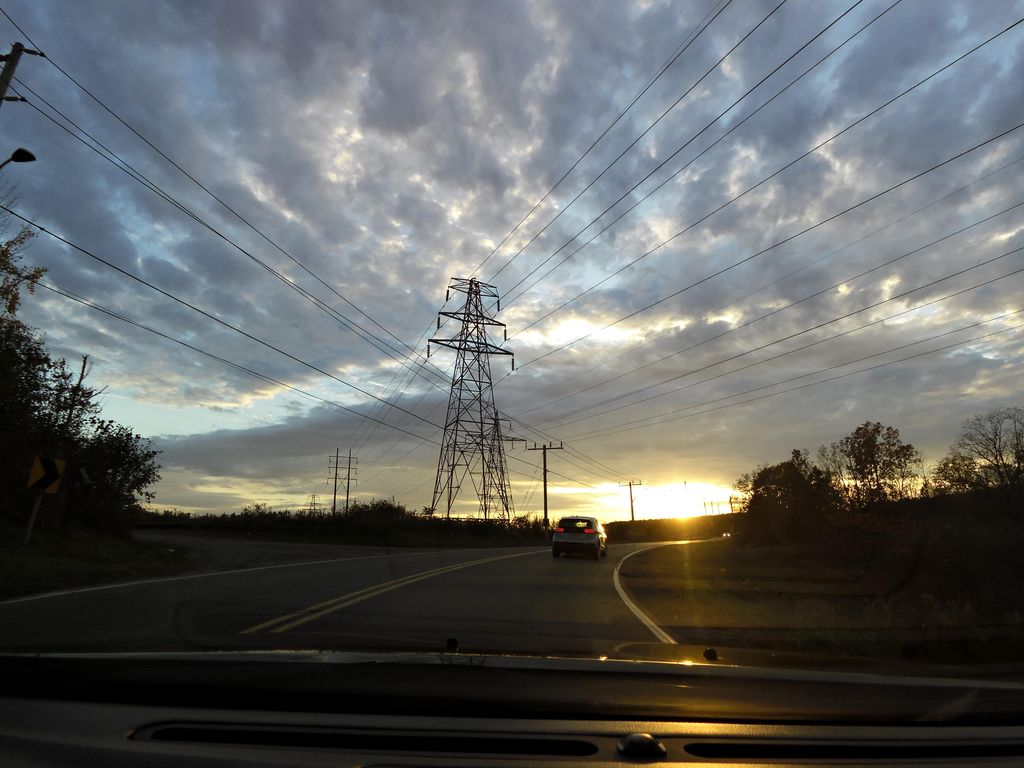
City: hamilton